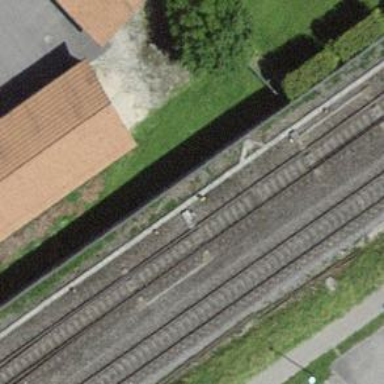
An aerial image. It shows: Single railway track with electrification through contact line.